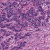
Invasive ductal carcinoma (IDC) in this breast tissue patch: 1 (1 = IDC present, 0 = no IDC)